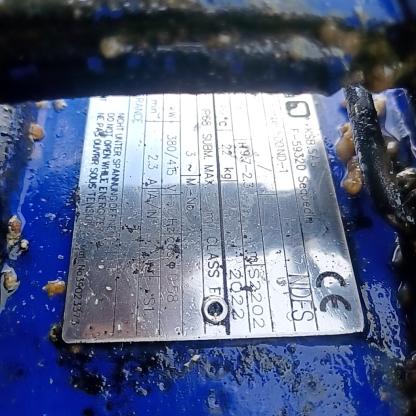
Klasa: tabliczka-znamionowa